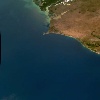
Label: water